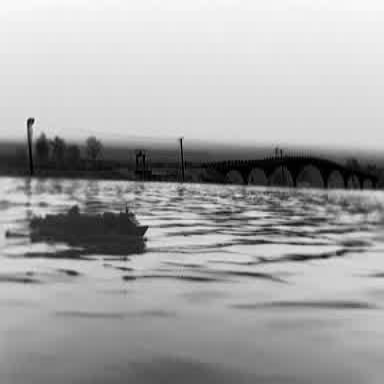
There is a container_ship in the infrared image.